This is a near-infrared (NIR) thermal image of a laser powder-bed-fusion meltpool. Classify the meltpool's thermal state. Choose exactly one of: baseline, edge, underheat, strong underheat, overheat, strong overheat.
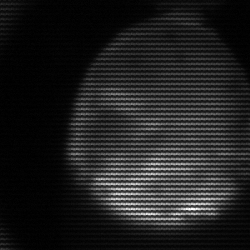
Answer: edge